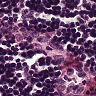
Metastatic tissue present: no